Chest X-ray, PA view. Patient: 70 years old, sex M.
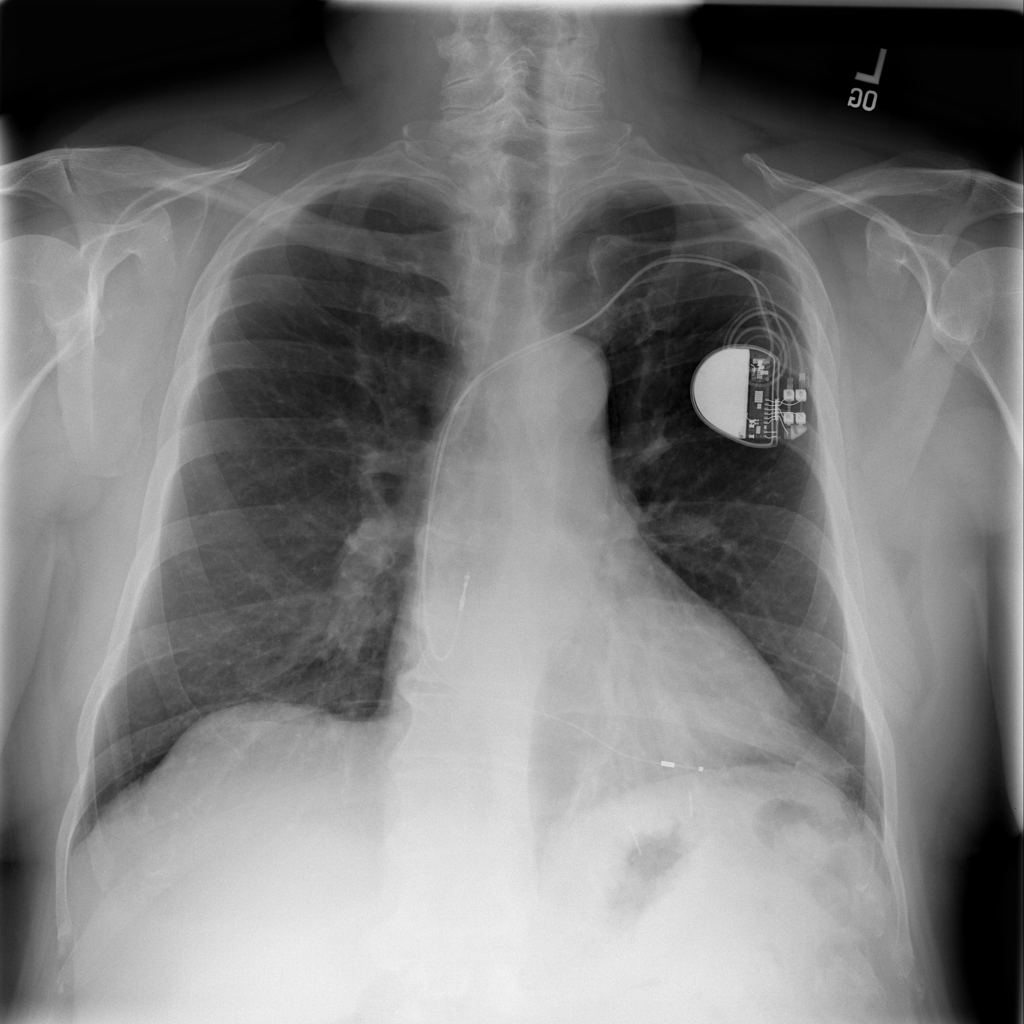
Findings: No Finding